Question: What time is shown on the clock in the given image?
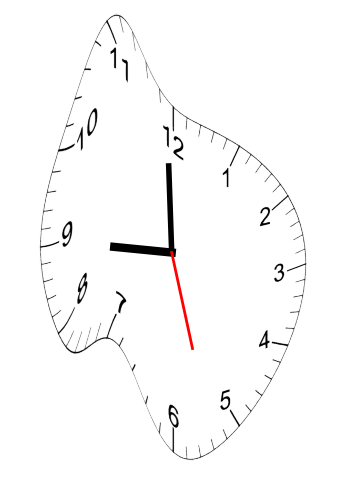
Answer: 08:59:27